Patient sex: F
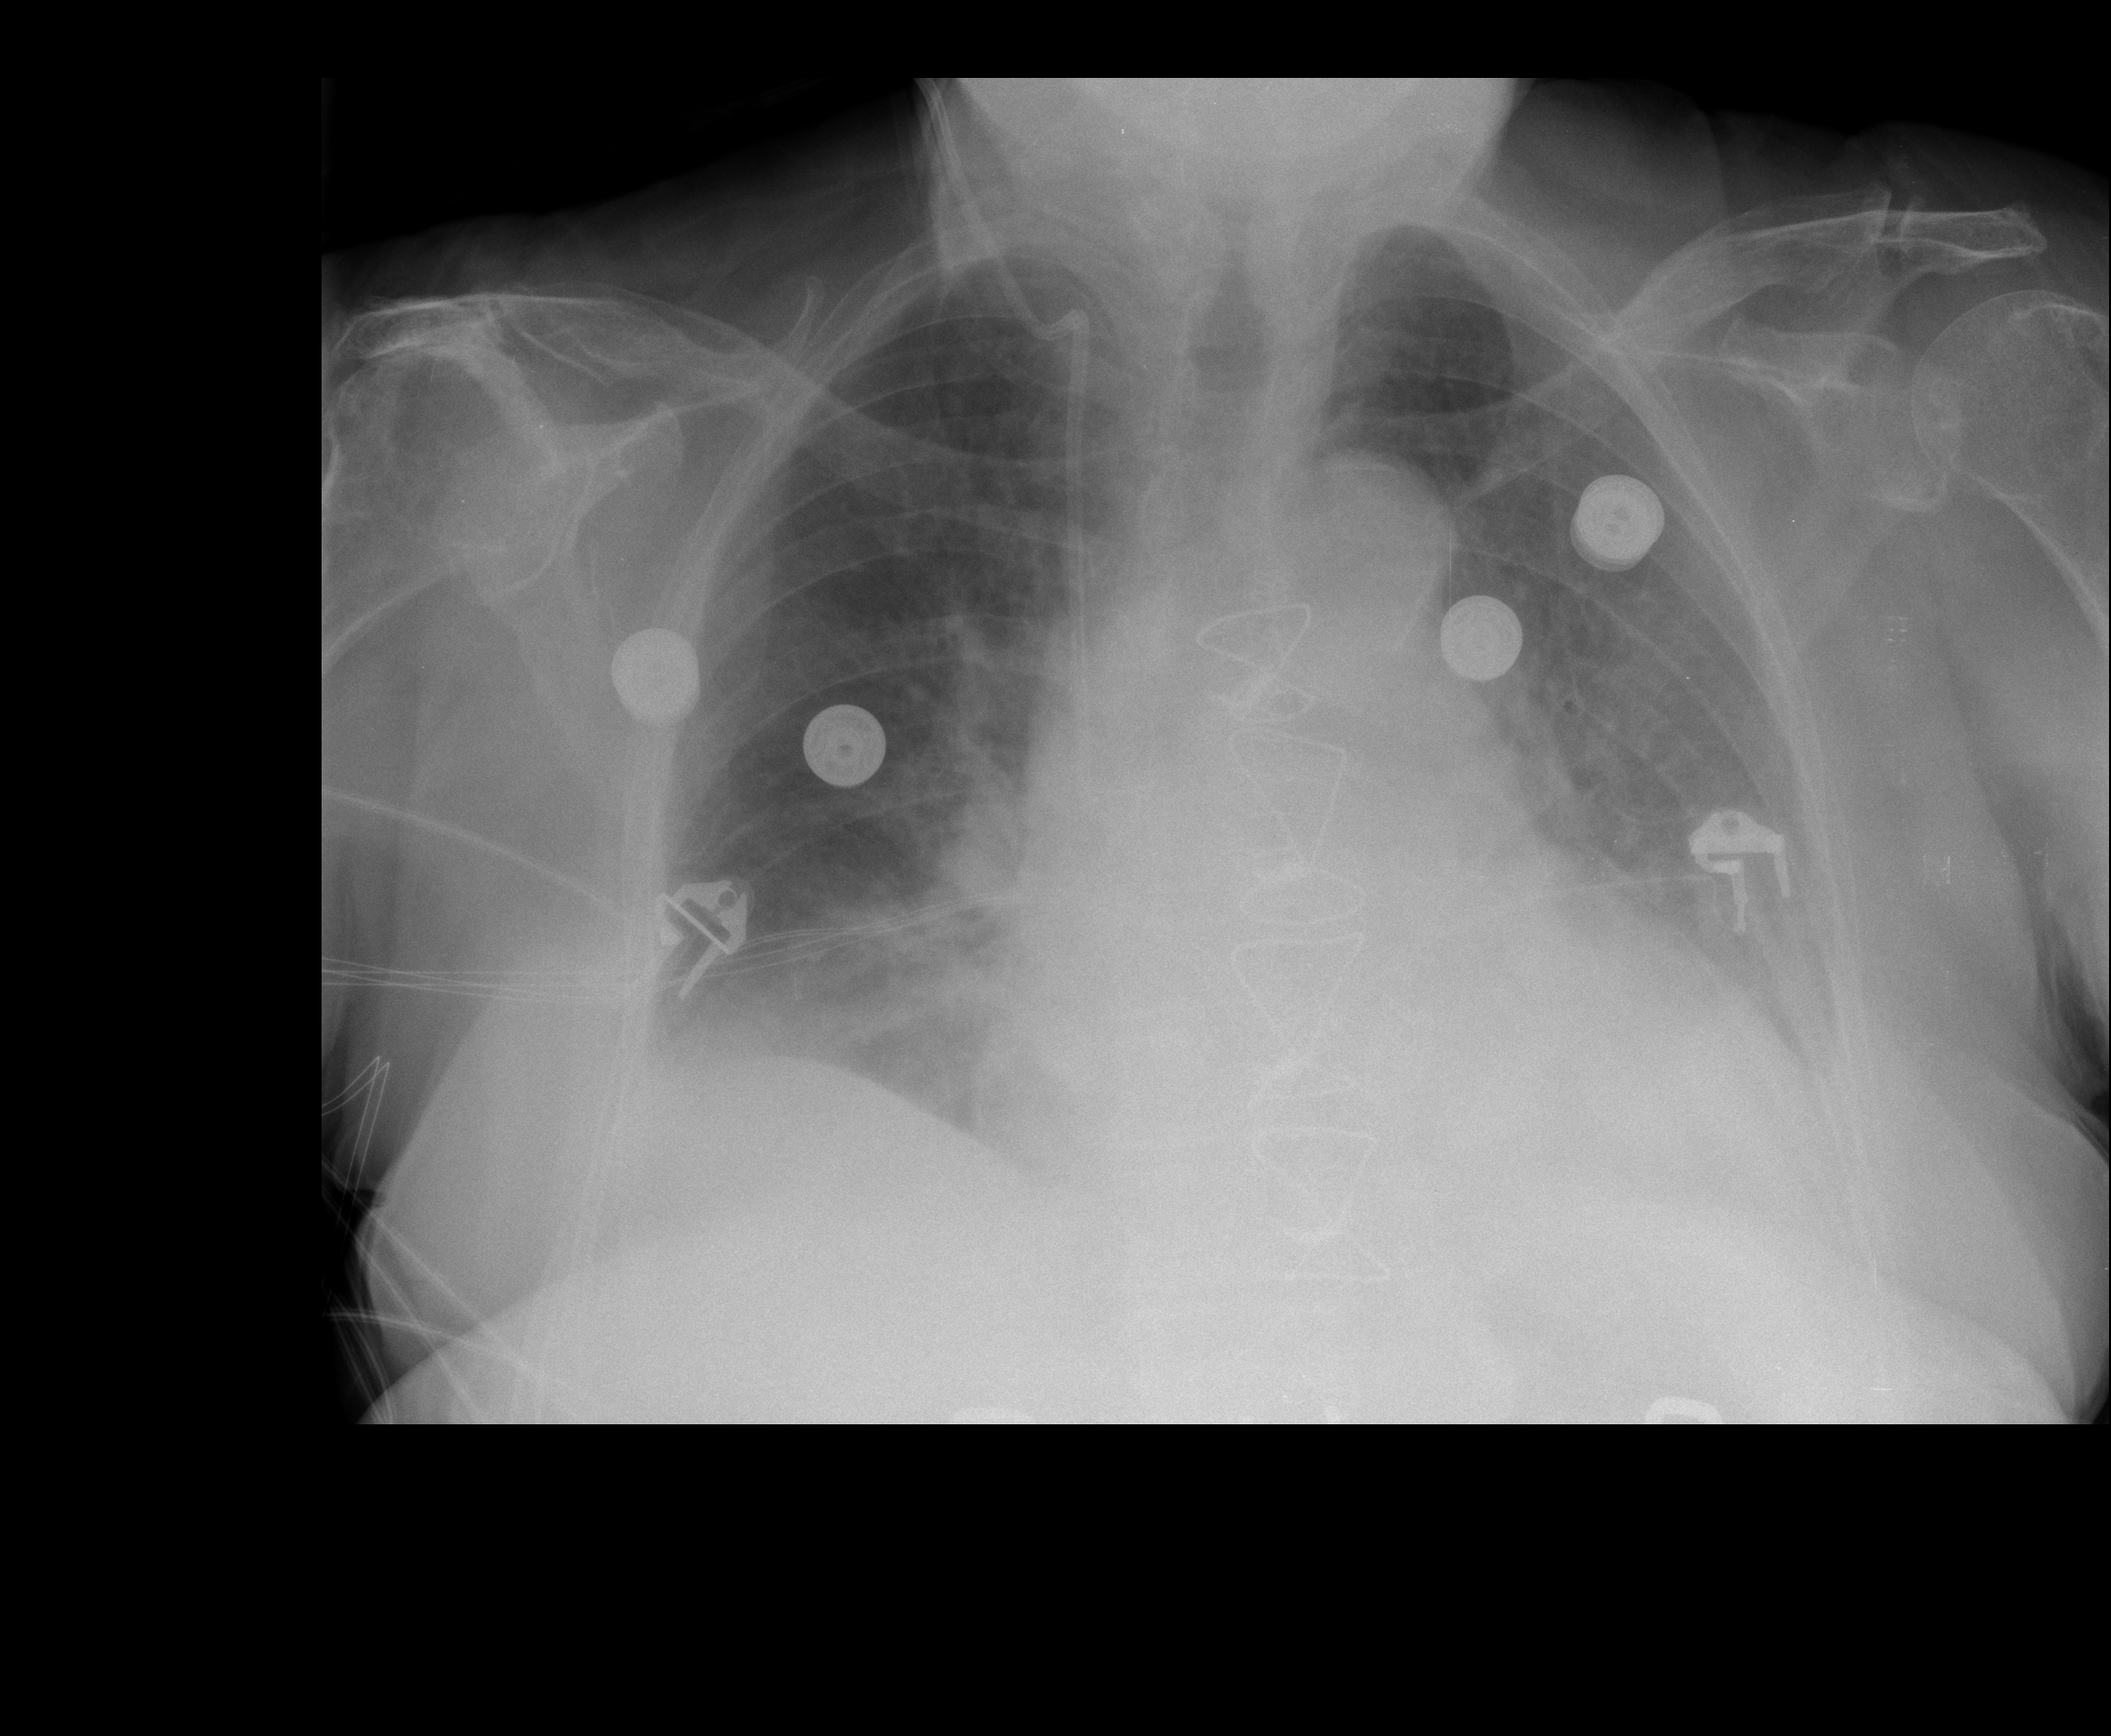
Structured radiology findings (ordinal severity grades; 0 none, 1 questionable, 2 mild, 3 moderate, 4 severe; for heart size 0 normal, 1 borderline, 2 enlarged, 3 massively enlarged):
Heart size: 2
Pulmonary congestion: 2
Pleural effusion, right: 2
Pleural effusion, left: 2
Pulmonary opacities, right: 2
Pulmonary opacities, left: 0
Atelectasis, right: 2
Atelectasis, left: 2